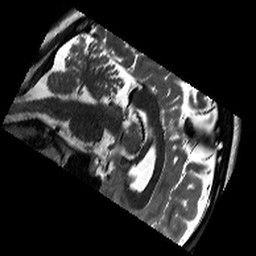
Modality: T2w
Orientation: sagittal
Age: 31
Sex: female
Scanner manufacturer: siemens
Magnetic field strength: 3 T
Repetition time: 11.39 s
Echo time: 0.09 s